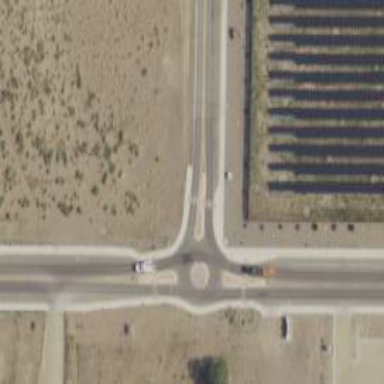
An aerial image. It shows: Marked crossing on the road.